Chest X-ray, PA view. Patient: 59 years old, sex M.
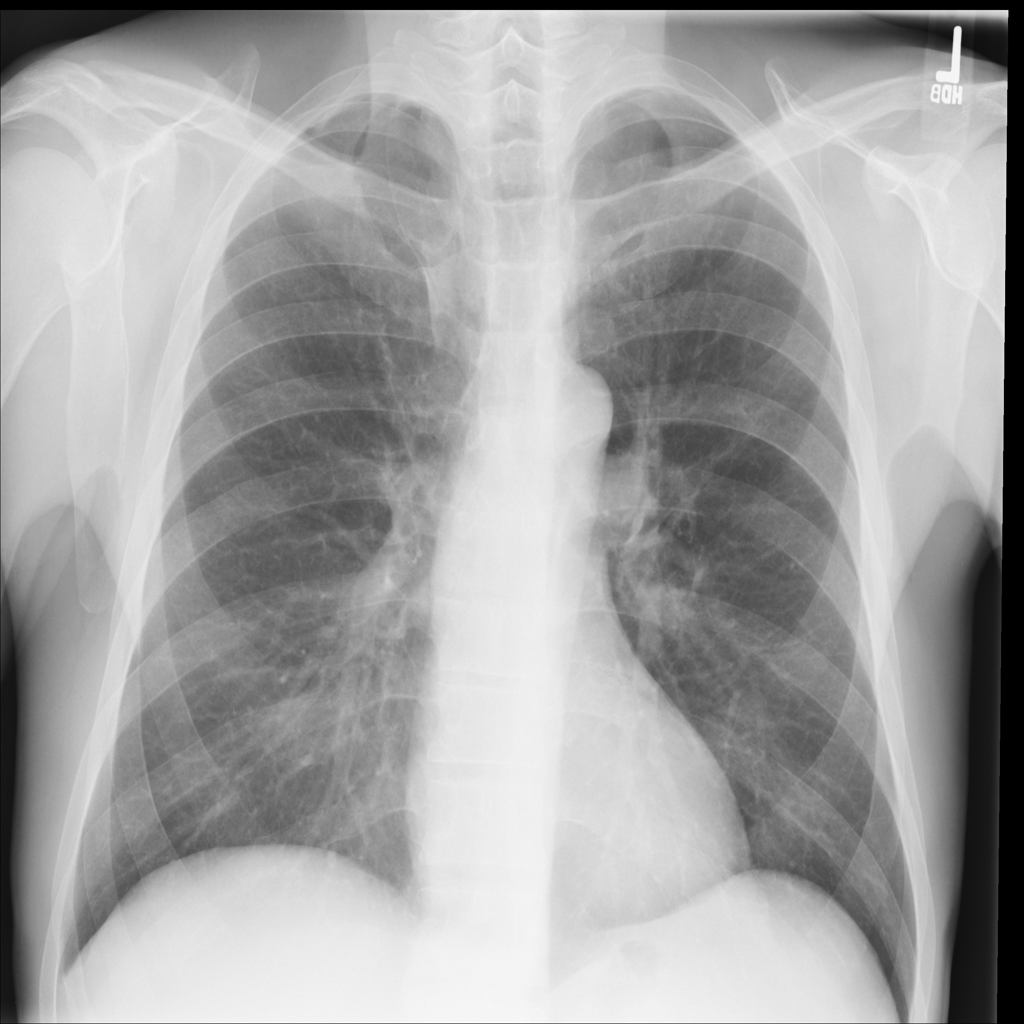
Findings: No Finding